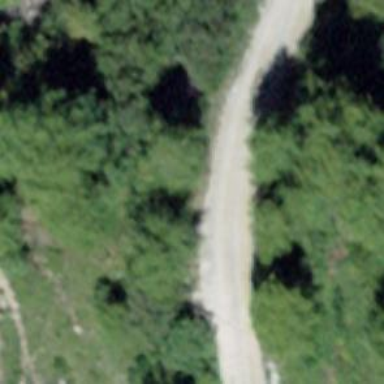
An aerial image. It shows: Well-maintained track road of grade 1.